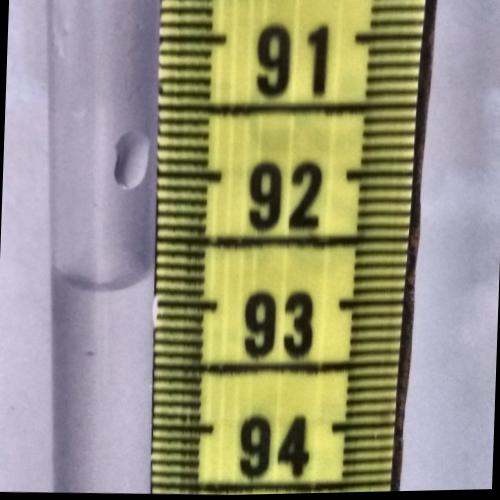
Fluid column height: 92.9 cm